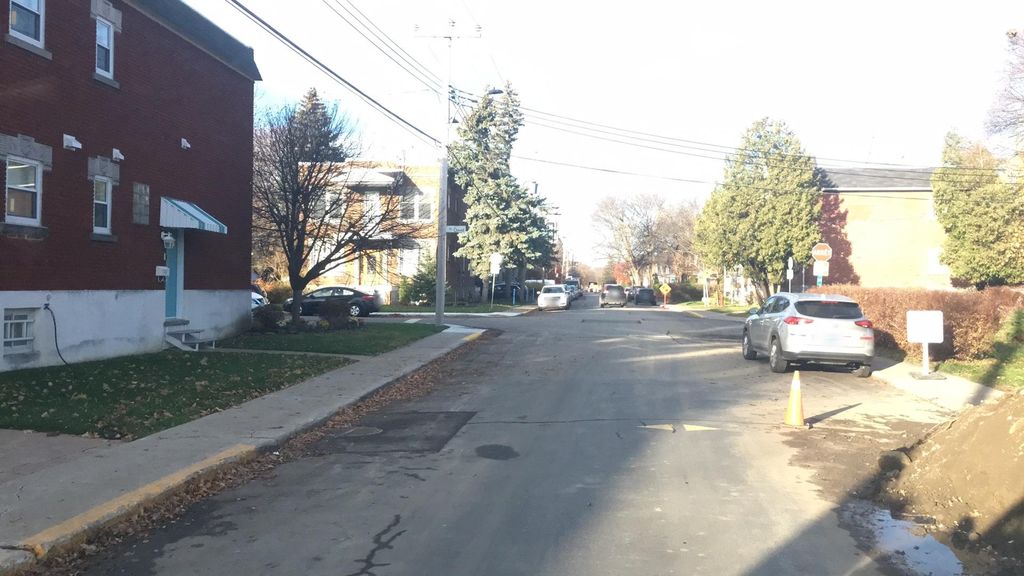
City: montreal